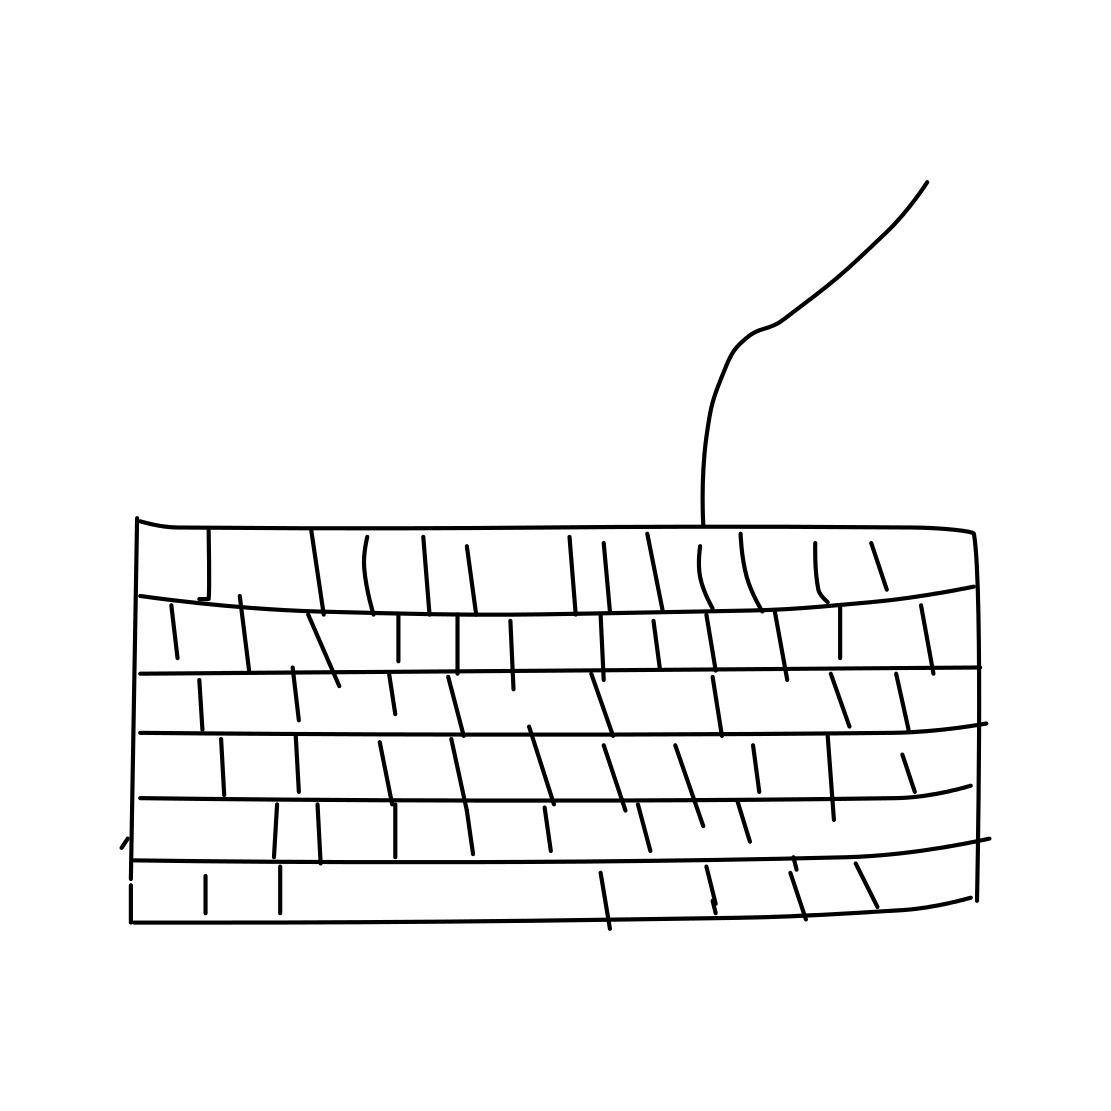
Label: keyboard